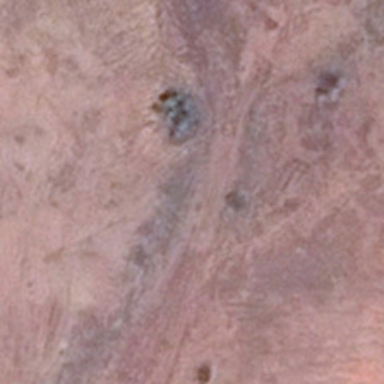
There is a house on the bare land .